Interaction volume radius: 10 \u00c5
Interaction volume height: 35 \u00c5
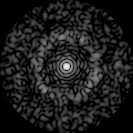
Disorder parameter: 0.825